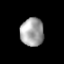
Tissue: lung
Cell type: Epithelial cells
Senescence score: 0.2387
Nuclear area (px): 650
Mean DAPI intensity: 162.472